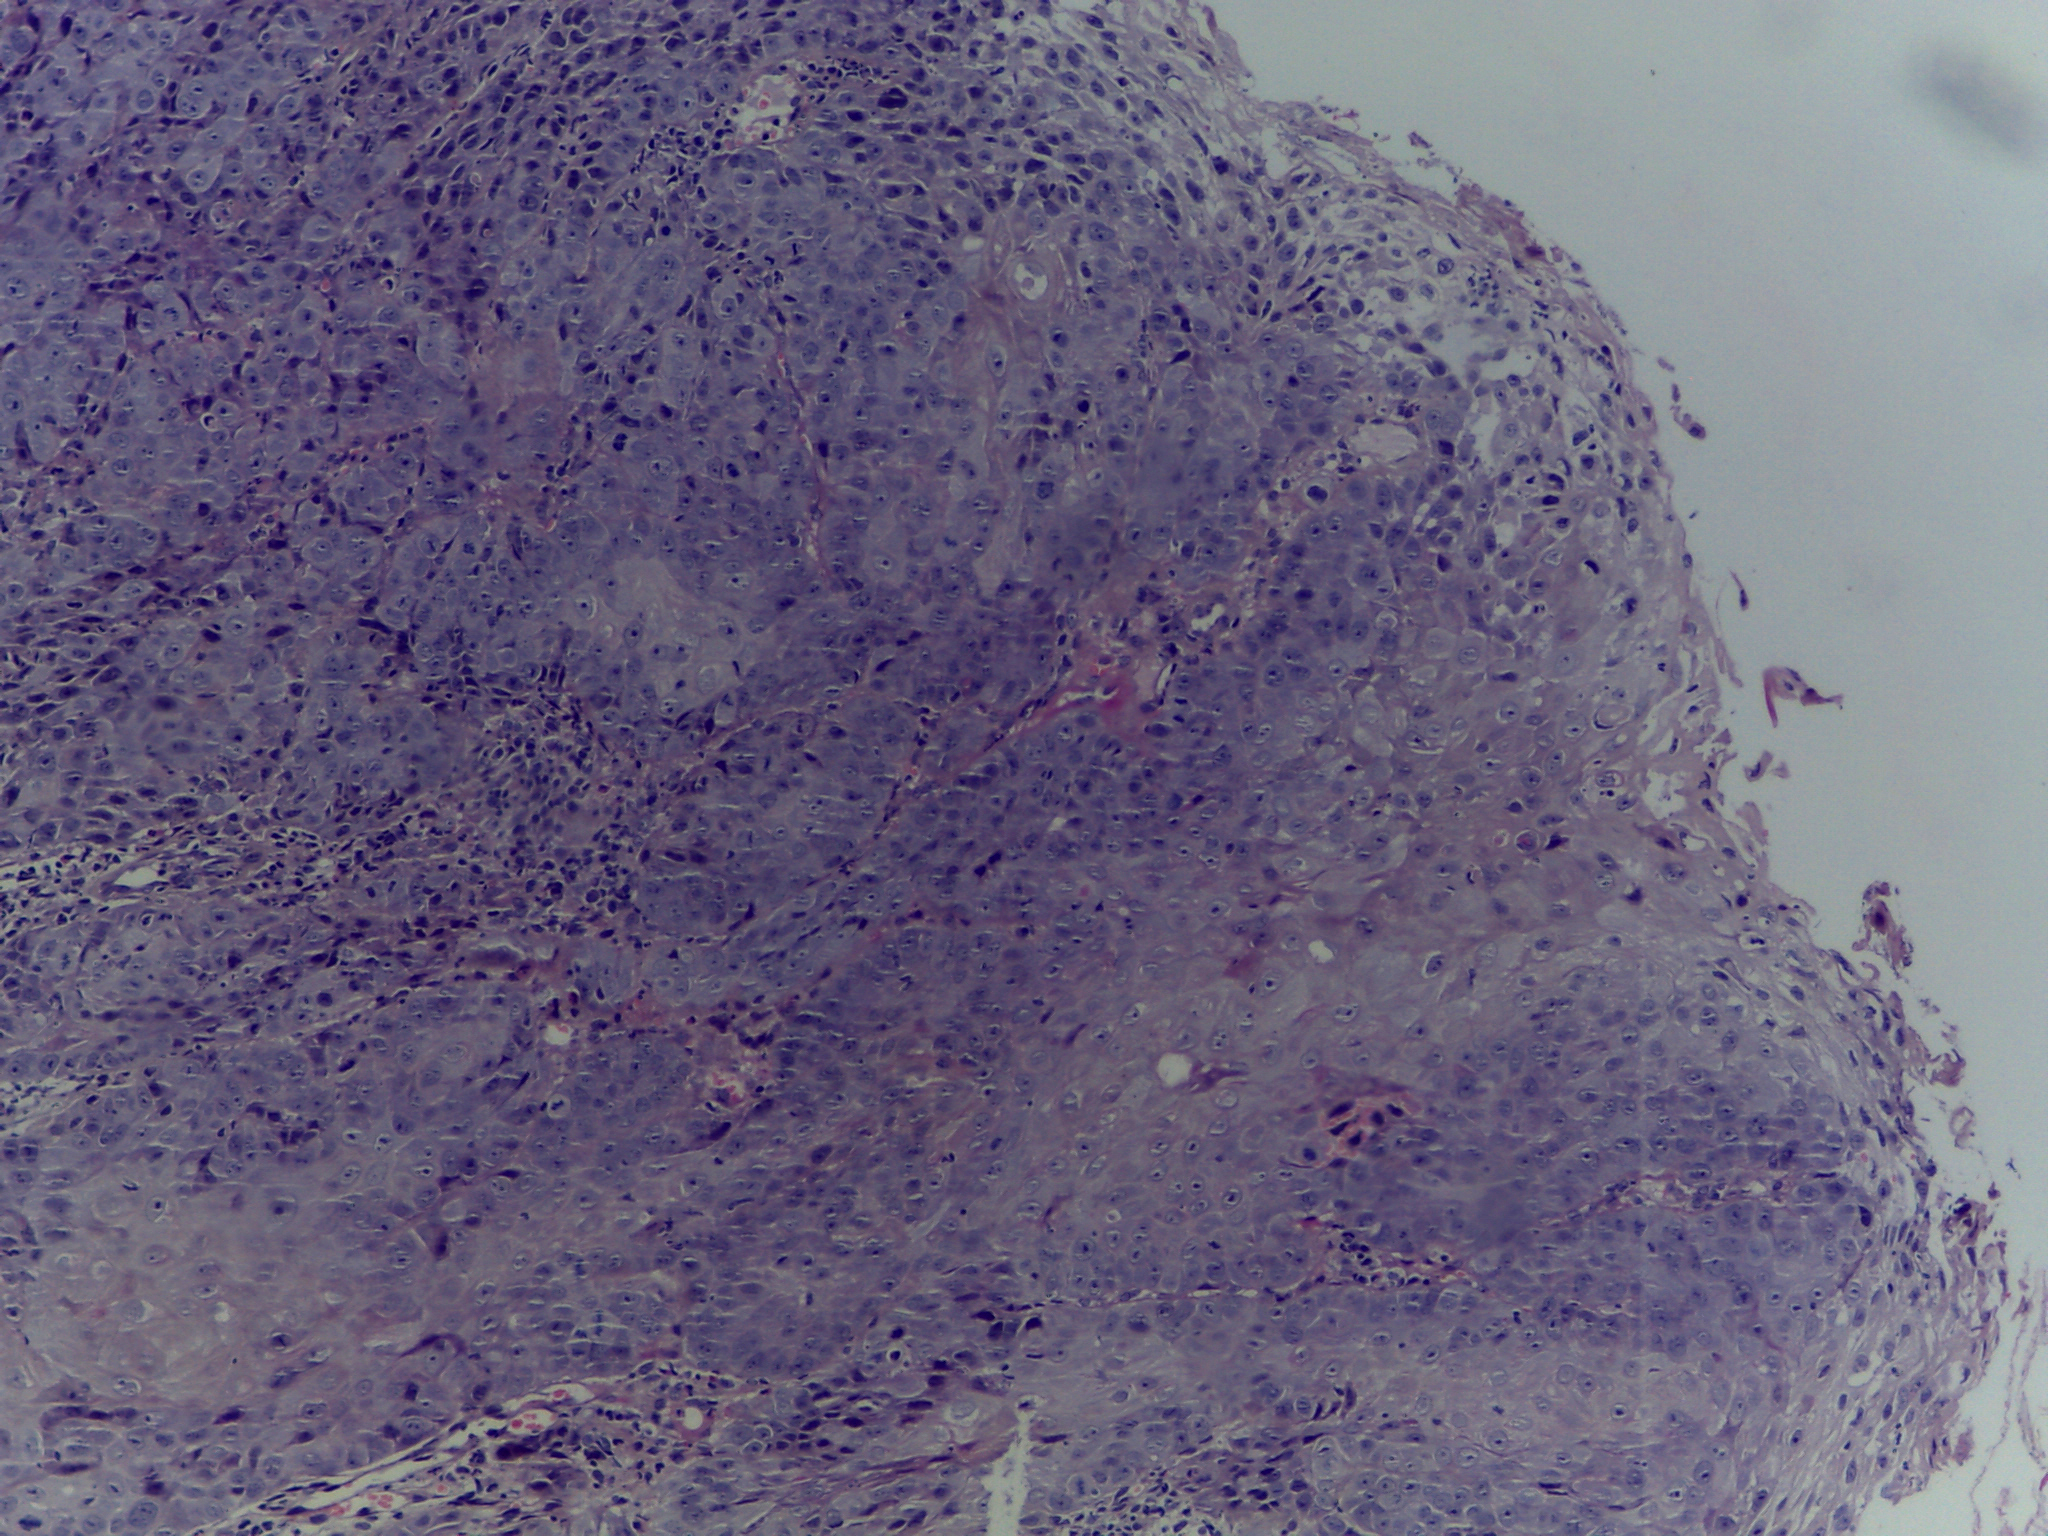
Diagnosis: OSCC